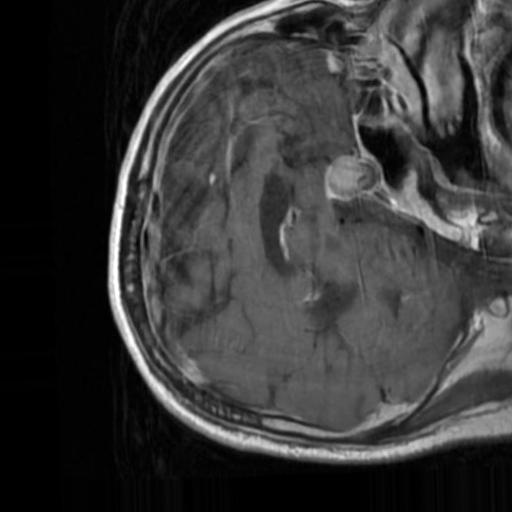
Label: brain_tumor